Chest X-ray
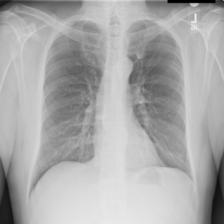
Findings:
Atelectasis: negative
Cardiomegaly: negative
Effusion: negative
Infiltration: negative
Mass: negative
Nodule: negative
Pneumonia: negative
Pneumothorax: negative
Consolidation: negative
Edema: negative
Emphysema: negative
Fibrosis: negative
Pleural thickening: negative
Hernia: negative